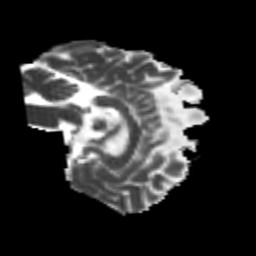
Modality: MD
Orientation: sagittal
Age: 21
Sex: male
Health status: healthy
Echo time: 0.074 s